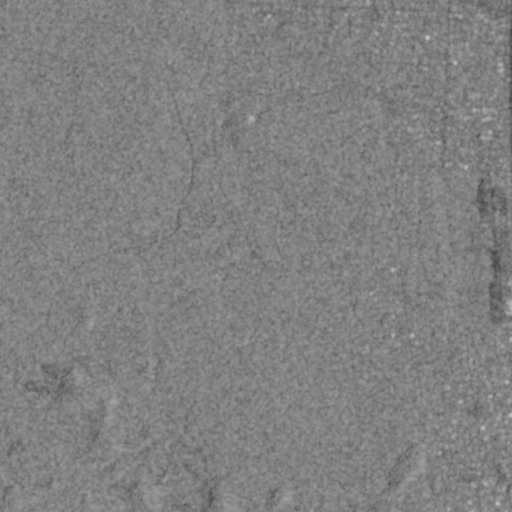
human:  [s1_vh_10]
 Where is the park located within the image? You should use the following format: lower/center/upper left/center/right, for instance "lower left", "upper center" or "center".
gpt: The park is located in the right of the image.
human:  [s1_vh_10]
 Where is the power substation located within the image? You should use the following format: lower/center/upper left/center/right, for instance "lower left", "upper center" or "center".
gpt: The power substation is located in the upper right of the image.
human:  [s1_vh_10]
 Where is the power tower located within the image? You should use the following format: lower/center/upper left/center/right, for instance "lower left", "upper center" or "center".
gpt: The power tower is located in the right of the image.
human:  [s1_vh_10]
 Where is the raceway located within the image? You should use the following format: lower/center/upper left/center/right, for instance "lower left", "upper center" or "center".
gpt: The raceway is located in the center right of the image.
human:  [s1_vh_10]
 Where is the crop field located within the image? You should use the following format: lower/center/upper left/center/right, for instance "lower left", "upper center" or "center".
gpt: There is no crop field in the image.

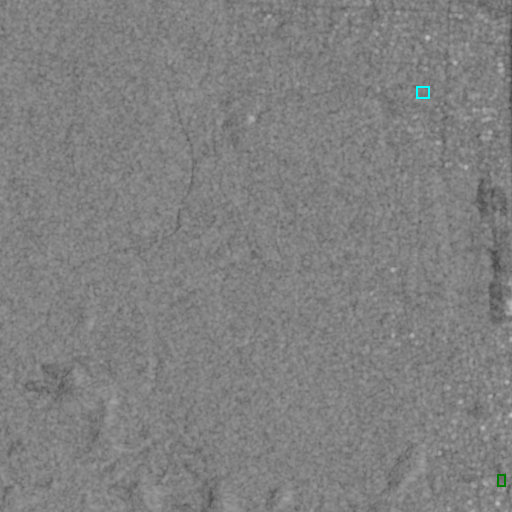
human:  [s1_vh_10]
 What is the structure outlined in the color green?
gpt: The structure outlined in green is a park.
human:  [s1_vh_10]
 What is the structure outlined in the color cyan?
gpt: The structure outlined in cyan is a power substation.
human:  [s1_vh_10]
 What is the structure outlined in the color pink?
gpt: There is no pink outline.